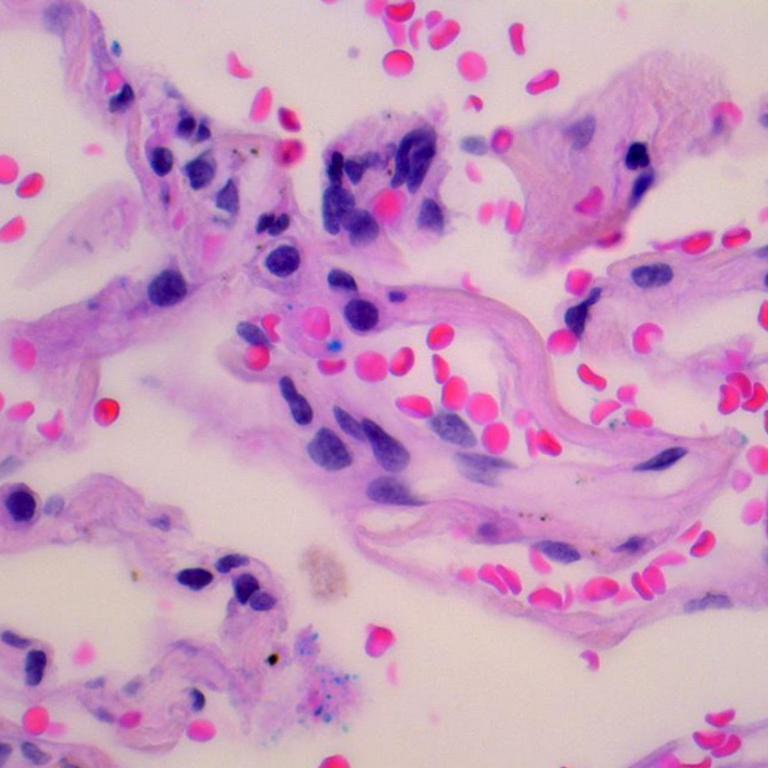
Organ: lung
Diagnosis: benign